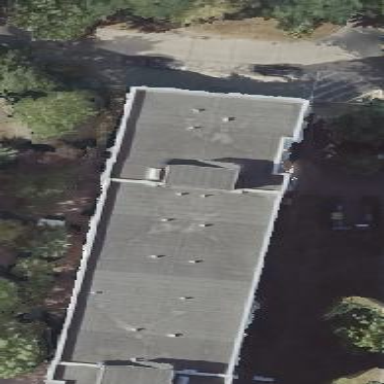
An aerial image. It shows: Civic building with flat roof.